Question: I am building a system where you track your assignments.
I have now come to a problem that the DIV I wish to place this table in causes an overflow..... Okay, not a problem- except it doesn't overflow horizonitly ...please can someone help me
Please can someone help me get this to fit in .... or help me put this table in a table to fit in a 1100 x 545 px area..
I've got the spacing to something good looking... put it's making the overflow horizontal
'''
$UArr = array("u1" => "Introduction to Marketing ",
"u2" => "Maintenance Unit ",
"u3" => "Starting a biz",
"u4" => "Web Design",
"u5" => "Webserver / PHP",
"u6" => "Modeling / Multimedia Design" ,
"u7" => "CISCO 1 " ,
"u8" => "CISCO 2 " ,
"u9" => "C&G Marketing"); ///unit array
$AArr = array("a1" => "Assignment 1", "a2" => "Assignment 2", "a3" => "Assignment 3", "a4" => "Assignment 4"); //assigment array
$TArr = array("t1" => "Task 1", "t2" => "Task 2", "t3" => "Task 3", "t4" => "Task 4"); //task array
$Connection = mysql_connect($host,$username, $password);
mysql_select_db("dbname");
$Result = mysql_query("SELECT * FROM 'tracker' WHERE 'CollegeID'='collegeid' ");
if(mysql_num_rows($Result) == 1) {
while($Data = mysql_fetch_array($Result)){
$i = 0;
$Assignment = "";
$Unit = "";
$Task = "";
echo "<table style="float:left;" width="200" border="0" overflow:scroll;>";
foreach($Data as $Item => $Value) {
if(!is_numeric($Item) && $Item !== "CollegeID") {
if($i == 0) {
$Unit = substr($Item, 0, 2);
$Assignment = substr($Item, 2, 2);
$Task = substr($Item, 4, 2);
echo "<tr style="text-align: center"><td colspan="4"><p>".$UArr[$Unit]."</p></td></tr>";
echo "<tr style="text-align: center"><td colspan="4"><p>".$AArr[substr($Item, 2, 2)]."</p></td></tr>";
echo "<tr><td width="10">".$TArr[$Task]."</td><td width="10">".DropDown($Item, $Value)."</td></tr>";
}
if($Unit !== substr($Item, 0, 2)) {
echo "</tr>";
echo "</tr>";
echo "<table style="float:left;" width="200" border="0">";
$Unit = substr($Item, 0, 2);
echo "<tr style="text-align: center"><td colspan="4"><p>".$UArr[substr($Item, 0, 2)]."</p></td></tr>";
}
if($Assignment !== substr($Item, 2, 2)) {
$Assignment = substr($Item, 2, 2);
echo "<tr style="text-align: center"><td colspan="4"><p>".$AArr[substr($Item, 2, 2)]."</p></td></tr>";
}
if($Task !== substr($Item, 4, 2)) {
$Task = substr($Item, 4, 2);
echo "<tr><td width="10">".$TArr[$Task]."</td><td width="50">".DropDown($Item, $Value)."</td></tr>";
}
$i++;
}
}
echo "</table>";
'''

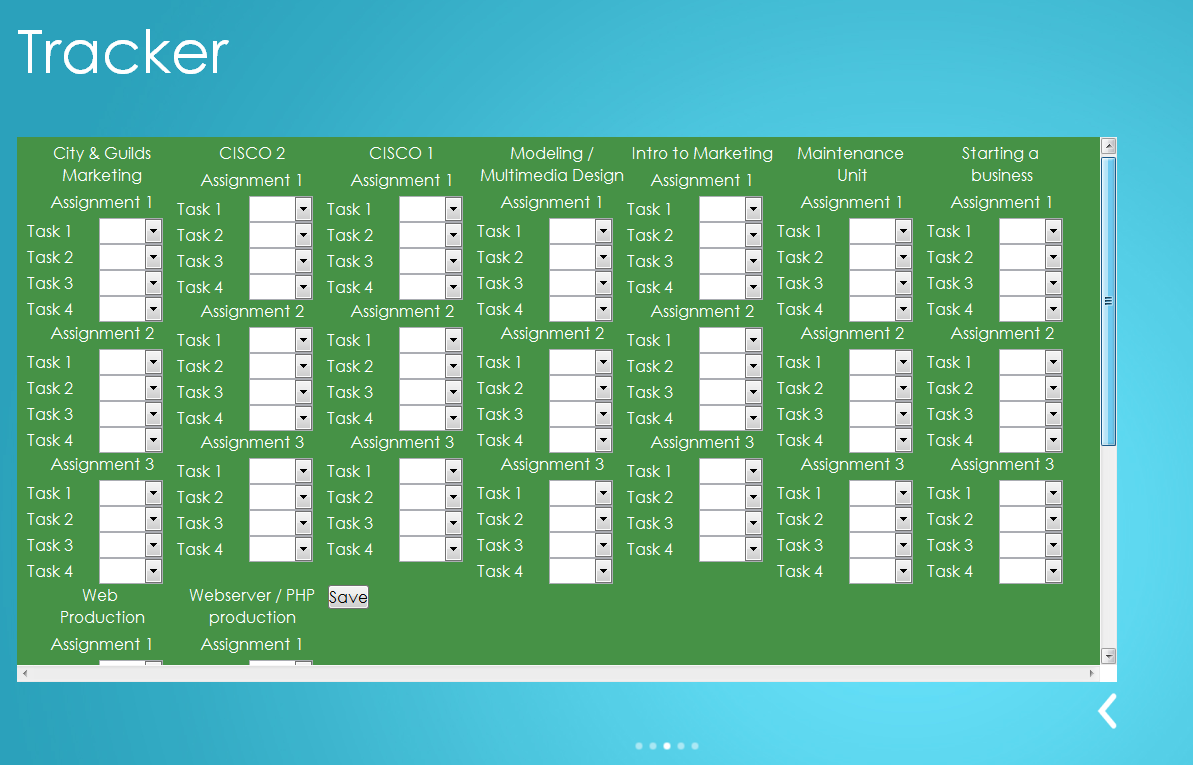
Answer: '''
Not an big issue with the scrolling. what i suggest to you that take a div and put a desired height width you want and apply the css as
.divName
{
height: //specify
widht: //specify
overflow:scroll;
overflow-x:scroll;
overflow-y:hidden;
}
'''
and put the result in this div